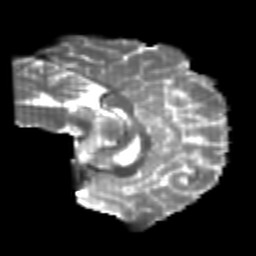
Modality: T2w
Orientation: sagittal
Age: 21
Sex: male
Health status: healthy
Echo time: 0.074 s